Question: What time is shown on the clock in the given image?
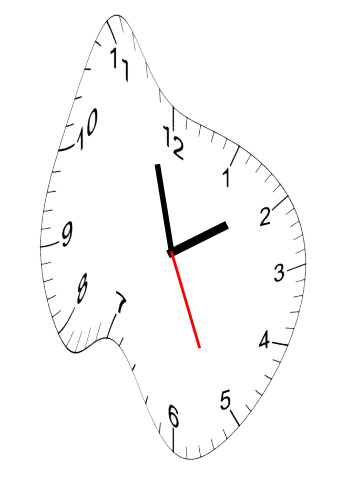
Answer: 01:57:26